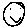
Label: smiley face